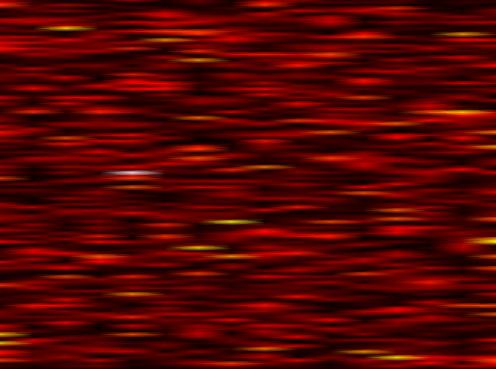
Label: FBMC